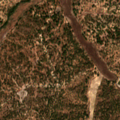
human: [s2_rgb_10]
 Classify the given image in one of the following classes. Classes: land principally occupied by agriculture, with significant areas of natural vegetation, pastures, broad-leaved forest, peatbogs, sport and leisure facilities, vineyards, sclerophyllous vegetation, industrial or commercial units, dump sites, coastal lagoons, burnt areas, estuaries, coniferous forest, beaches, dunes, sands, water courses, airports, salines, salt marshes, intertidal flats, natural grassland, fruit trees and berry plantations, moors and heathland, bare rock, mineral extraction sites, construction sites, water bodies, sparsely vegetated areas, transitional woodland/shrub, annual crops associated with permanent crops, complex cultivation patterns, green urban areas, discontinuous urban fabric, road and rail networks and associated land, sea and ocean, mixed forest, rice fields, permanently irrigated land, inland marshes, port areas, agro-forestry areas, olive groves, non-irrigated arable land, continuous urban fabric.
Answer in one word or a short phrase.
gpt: agro-forestry areas, broad-leaved forest, mixed forest